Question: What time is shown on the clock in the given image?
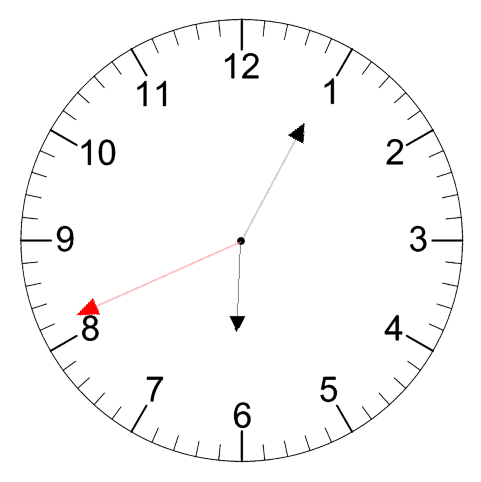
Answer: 06:04:41